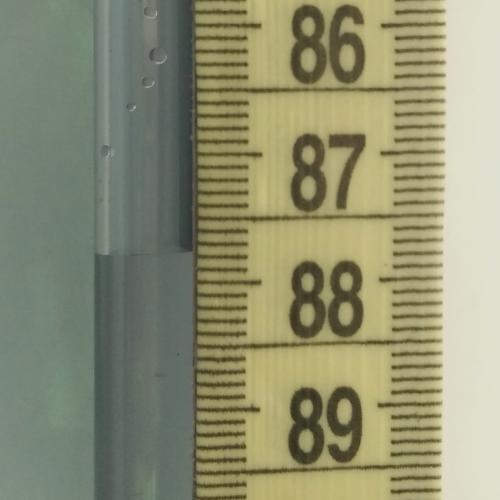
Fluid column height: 87.8 cm